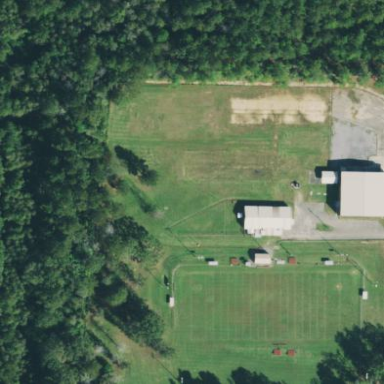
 which still includes gym building and football field."